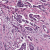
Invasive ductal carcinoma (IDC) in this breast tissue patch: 1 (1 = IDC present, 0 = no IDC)